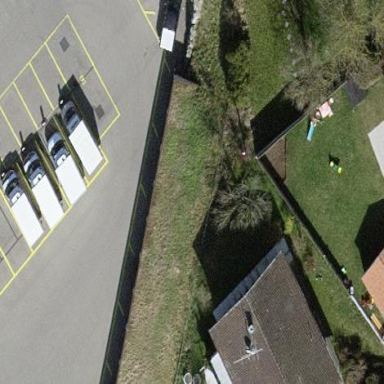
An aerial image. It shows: Group of garages.